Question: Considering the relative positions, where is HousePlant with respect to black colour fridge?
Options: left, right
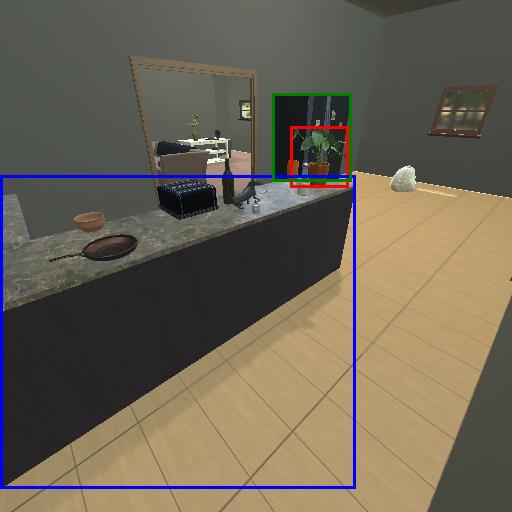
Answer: left